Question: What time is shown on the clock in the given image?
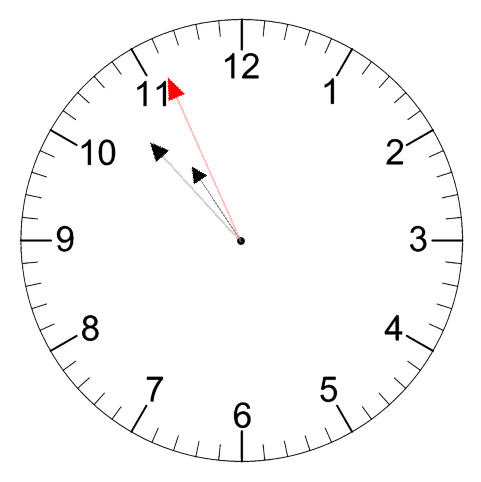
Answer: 10:52:56